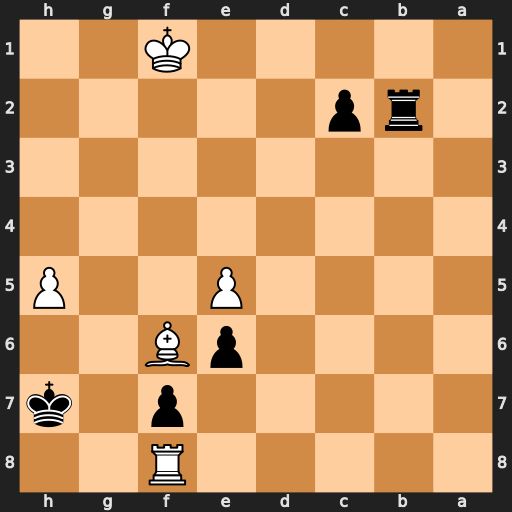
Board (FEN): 5R2/5p1k/4pB2/4P2P/8/8/1rp5/5K2
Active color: b
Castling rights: -
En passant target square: -
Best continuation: c1=Q#